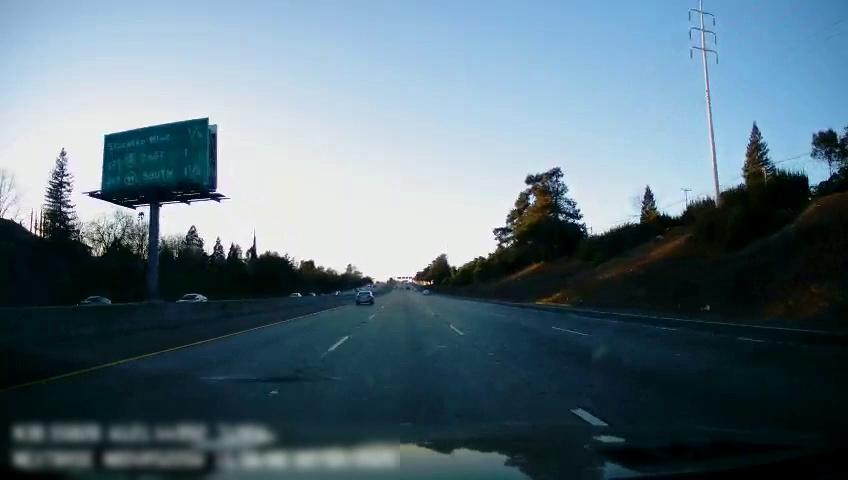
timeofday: Day
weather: Sunny
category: Drivable Space
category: Vehicles | Car
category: Vehicles | Car
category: Vehicles | Car
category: Vehicles | Car
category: Lanes | Alternate Lane
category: Lanes | Current Lane
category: Lanes | Current Lane
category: Lanes | Alternate Lane
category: Lanes | Alternate Lane
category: Traffic | Signs